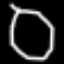
Label: octagon